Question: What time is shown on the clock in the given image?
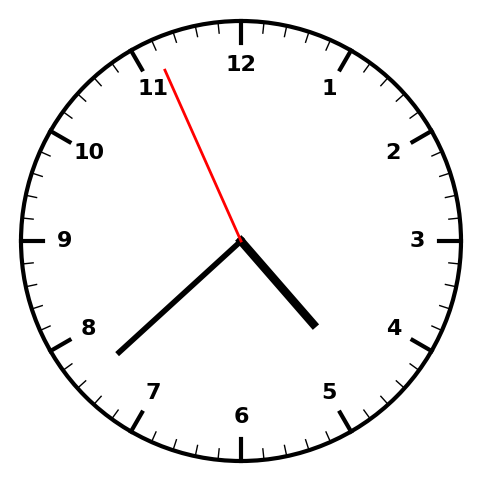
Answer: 04:37:56